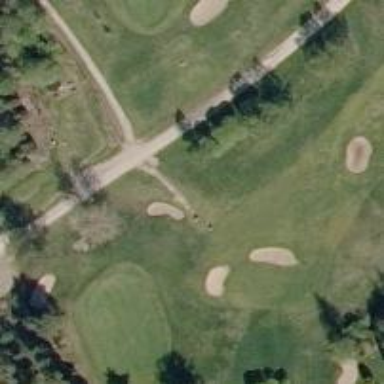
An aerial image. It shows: Pathway for golfing.